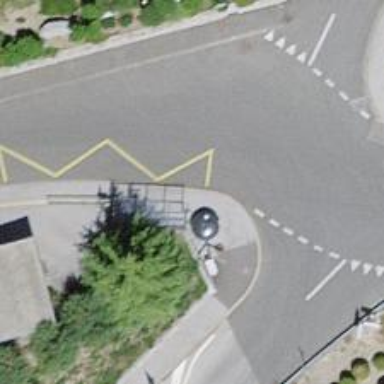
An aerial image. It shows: Bus stop with platform for public transport.